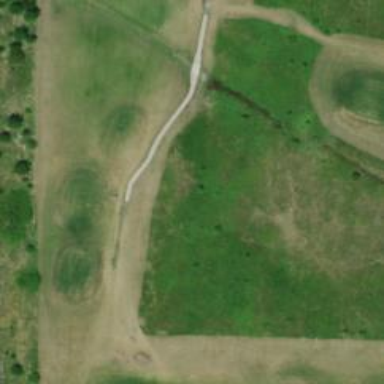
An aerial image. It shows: Path for both road and golf.